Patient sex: M
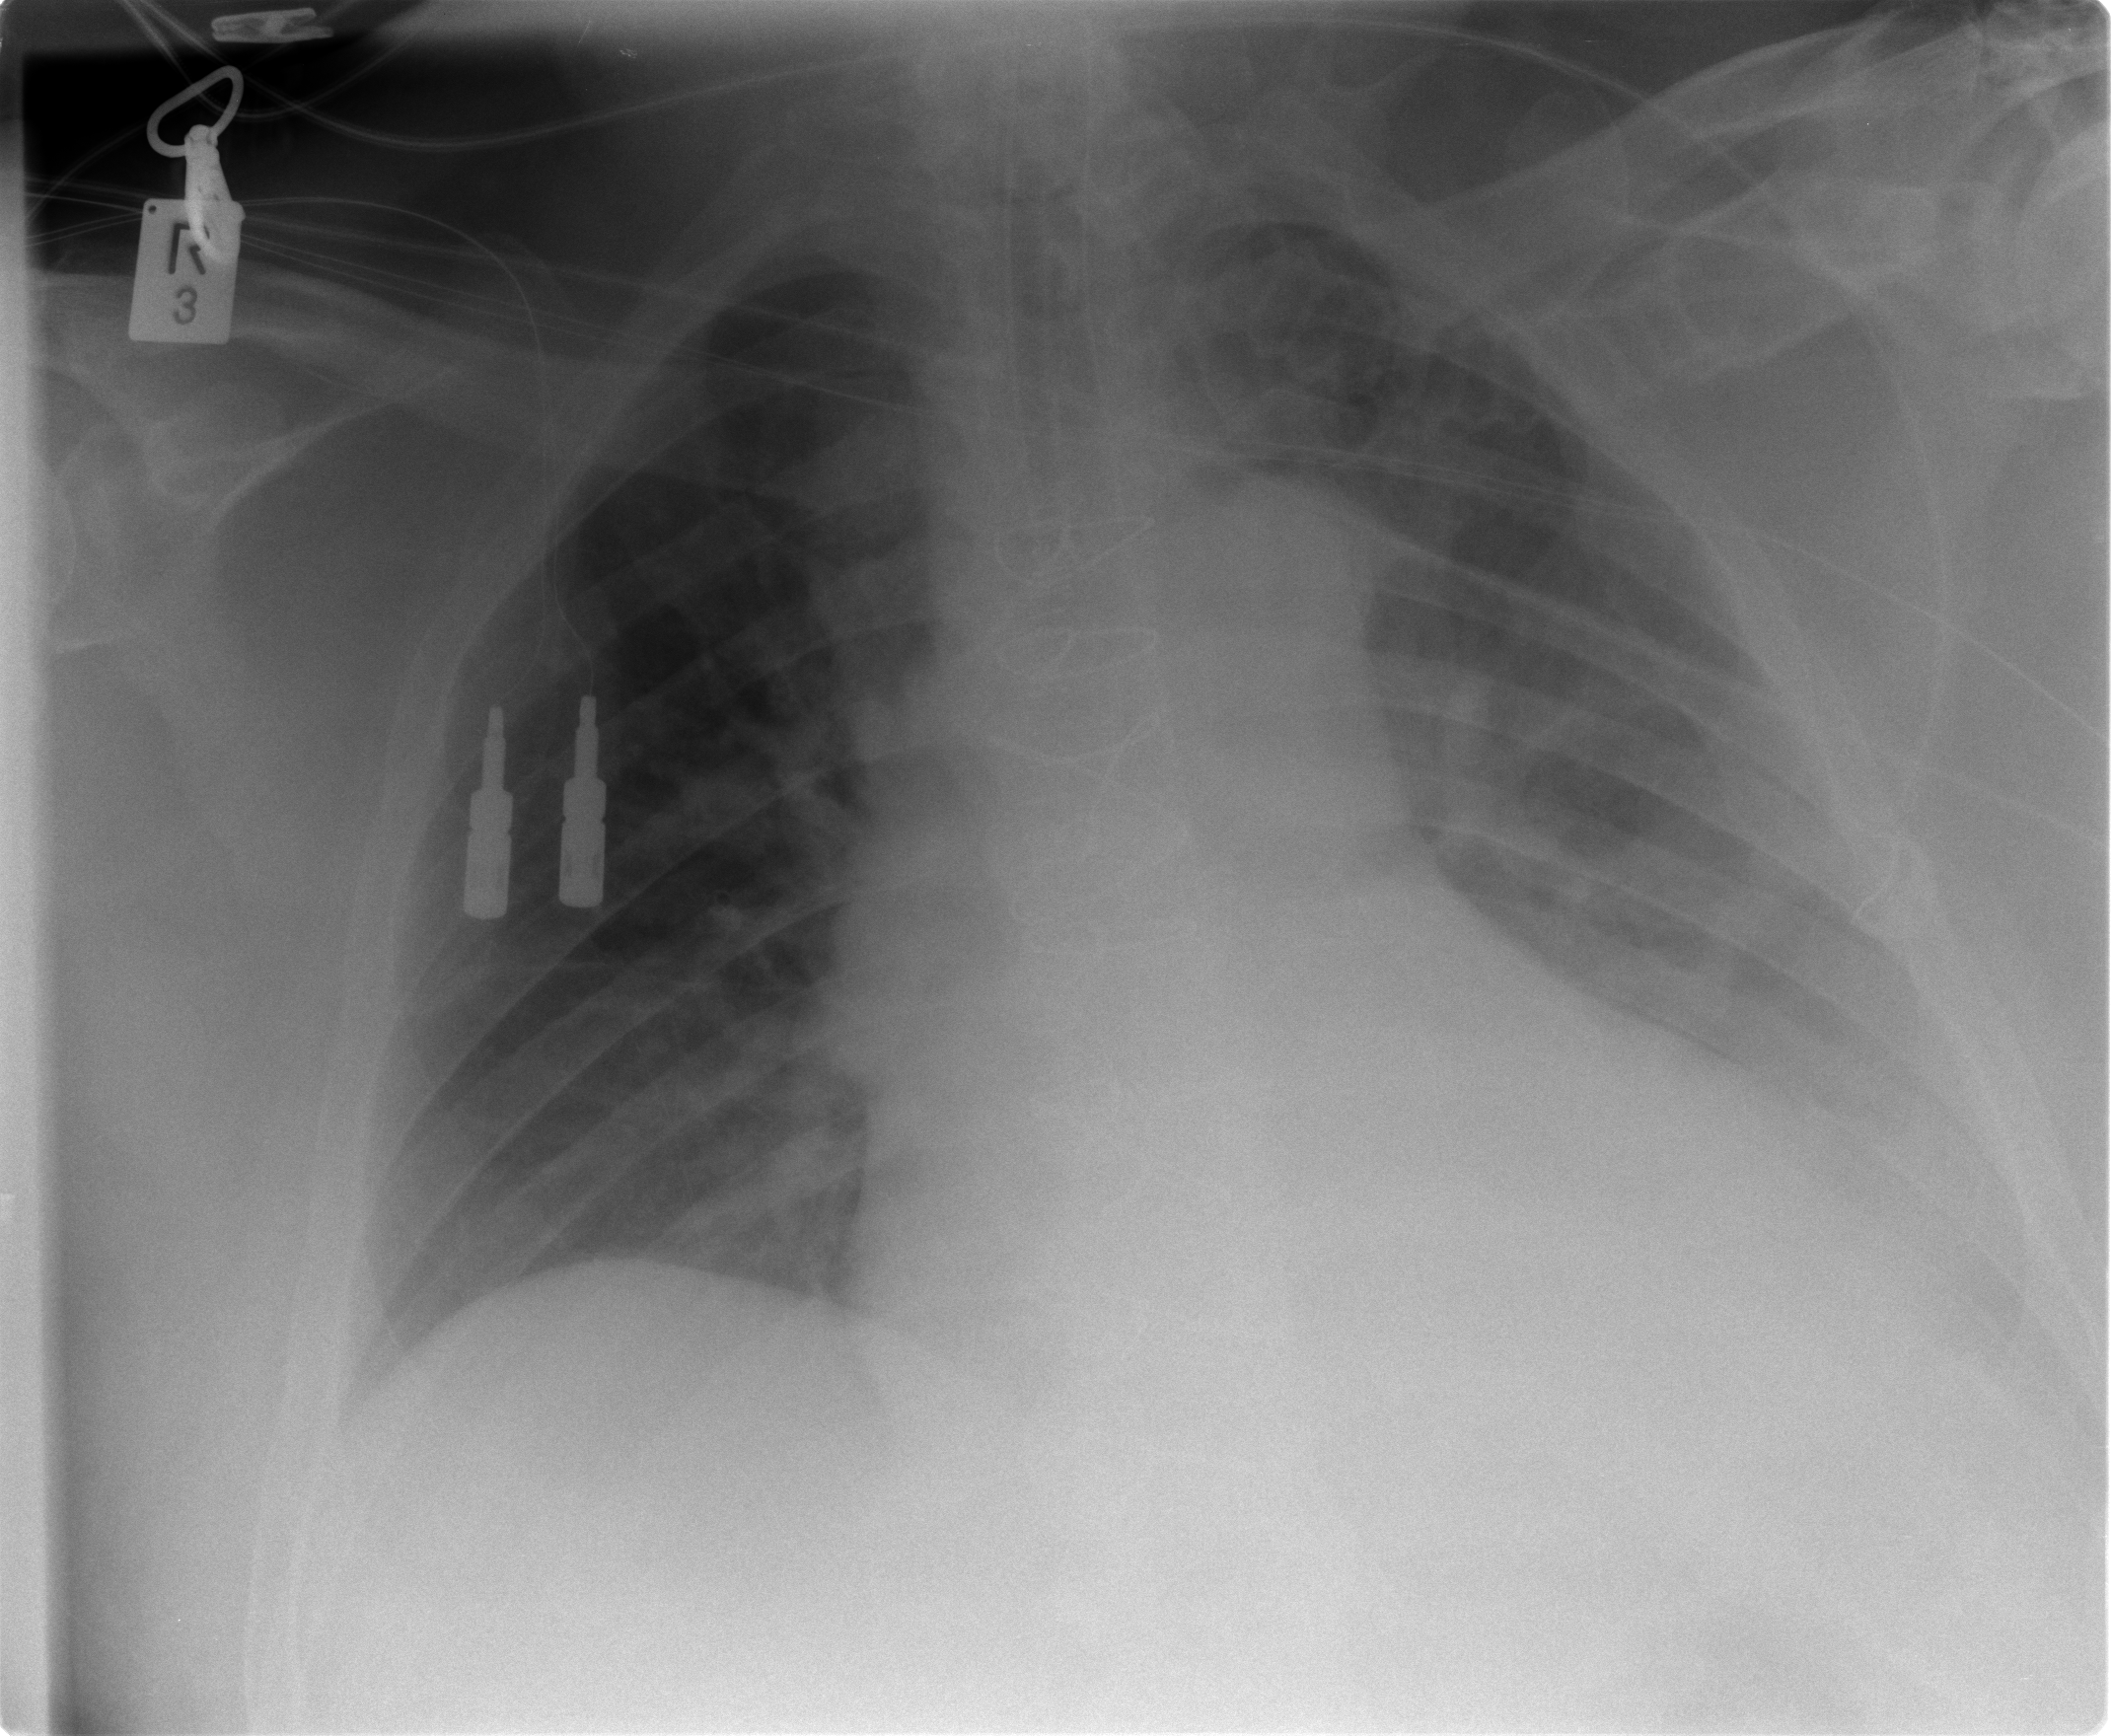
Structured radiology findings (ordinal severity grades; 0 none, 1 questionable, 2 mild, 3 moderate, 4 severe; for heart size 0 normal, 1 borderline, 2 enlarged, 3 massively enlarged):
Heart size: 2
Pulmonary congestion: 2
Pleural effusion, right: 1
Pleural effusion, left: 2
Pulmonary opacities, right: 0
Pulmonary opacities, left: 0
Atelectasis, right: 1
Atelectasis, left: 2